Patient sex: M
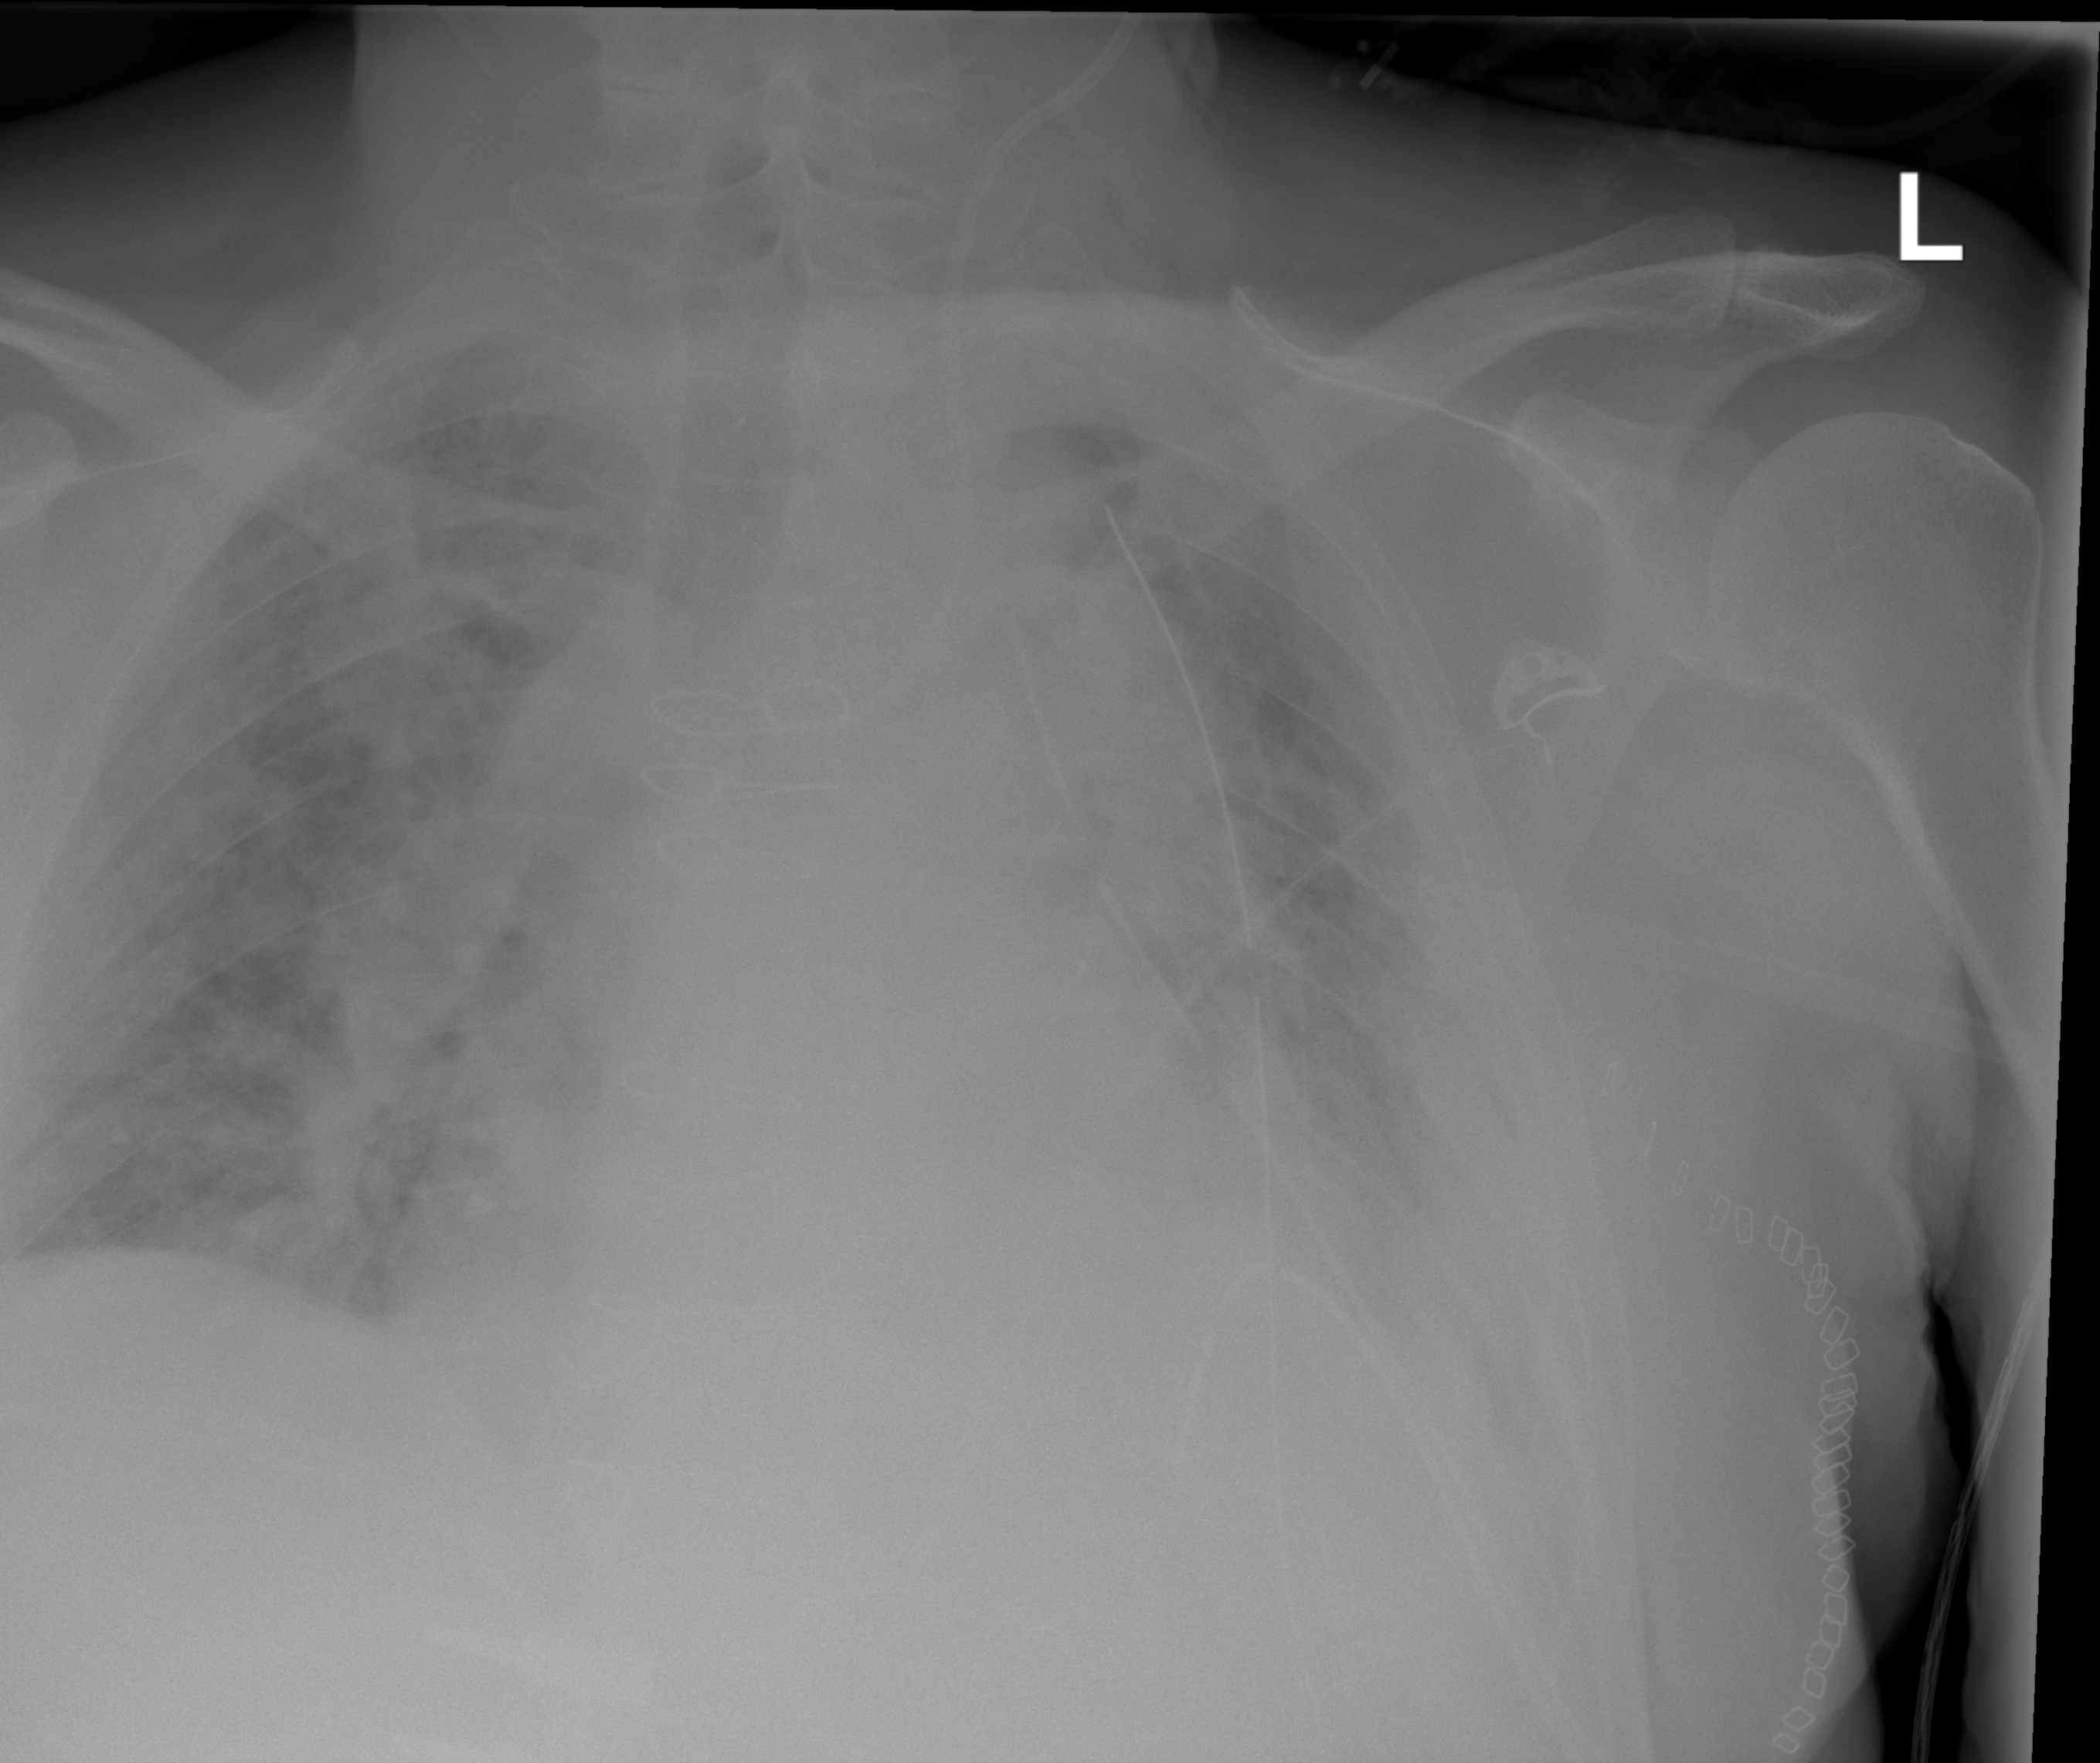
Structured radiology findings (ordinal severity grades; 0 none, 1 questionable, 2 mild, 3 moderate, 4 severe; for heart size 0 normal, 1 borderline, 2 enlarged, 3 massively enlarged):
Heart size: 2
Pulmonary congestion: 3
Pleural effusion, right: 0
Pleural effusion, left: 0
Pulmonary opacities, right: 0
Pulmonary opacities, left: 2
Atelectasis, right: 2
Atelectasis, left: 2